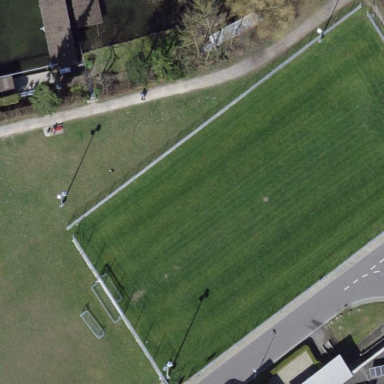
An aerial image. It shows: Soccer pitch designated for leisure and sports activities.